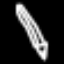
Label: pencil